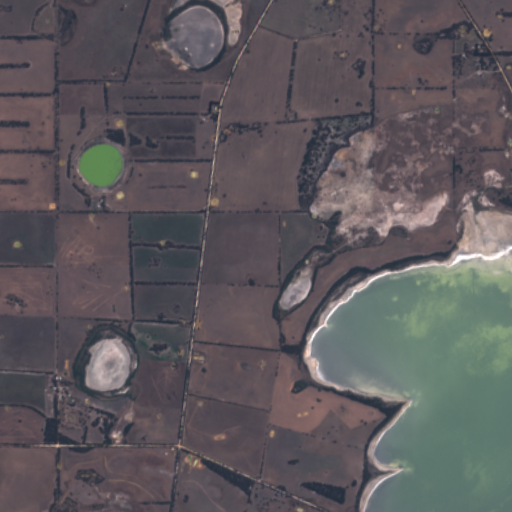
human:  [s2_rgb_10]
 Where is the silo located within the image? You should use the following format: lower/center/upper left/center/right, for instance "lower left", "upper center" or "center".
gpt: The silo is located in the upper right of the image.
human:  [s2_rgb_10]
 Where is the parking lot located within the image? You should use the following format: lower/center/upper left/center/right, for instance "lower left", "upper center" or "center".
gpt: There is no parking lot in the image.